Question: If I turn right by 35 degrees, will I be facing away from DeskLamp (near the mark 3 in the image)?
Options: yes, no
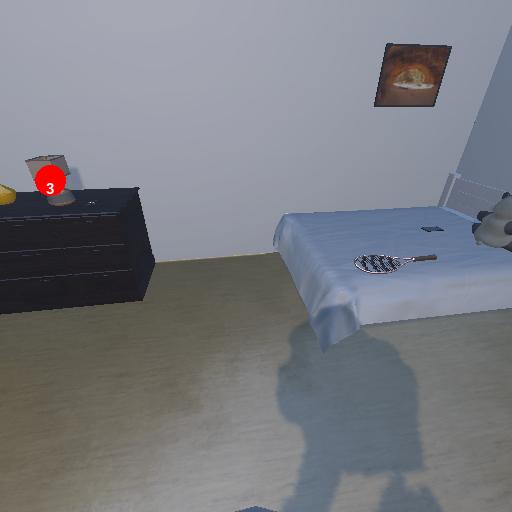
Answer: yes